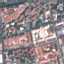
Land use / land cover: Residential